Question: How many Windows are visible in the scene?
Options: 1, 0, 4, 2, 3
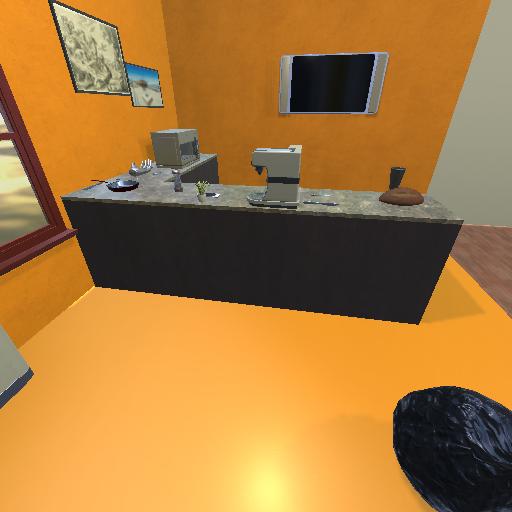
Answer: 1